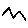
Label: zigzag